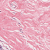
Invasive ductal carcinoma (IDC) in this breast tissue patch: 0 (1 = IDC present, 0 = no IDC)